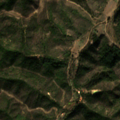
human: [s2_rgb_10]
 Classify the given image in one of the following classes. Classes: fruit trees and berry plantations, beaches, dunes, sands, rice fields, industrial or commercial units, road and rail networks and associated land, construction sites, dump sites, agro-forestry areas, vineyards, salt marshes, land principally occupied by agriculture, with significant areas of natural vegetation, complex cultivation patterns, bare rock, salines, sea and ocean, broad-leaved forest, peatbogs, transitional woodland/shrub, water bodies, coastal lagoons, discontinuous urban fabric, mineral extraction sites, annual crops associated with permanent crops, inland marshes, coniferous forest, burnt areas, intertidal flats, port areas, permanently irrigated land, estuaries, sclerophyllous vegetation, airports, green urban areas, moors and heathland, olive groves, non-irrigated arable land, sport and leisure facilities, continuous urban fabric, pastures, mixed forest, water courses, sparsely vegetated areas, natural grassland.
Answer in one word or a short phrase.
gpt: non-irrigated arable land, complex cultivation patterns, broad-leaved forest, coniferous forest, transitional woodland/shrub